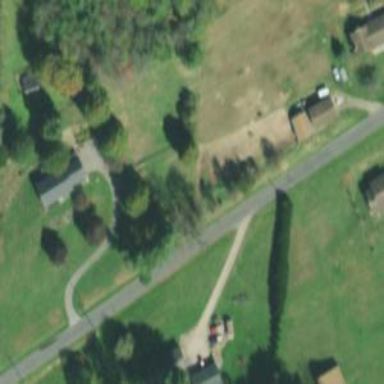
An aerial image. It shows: Driveway leading to service road.